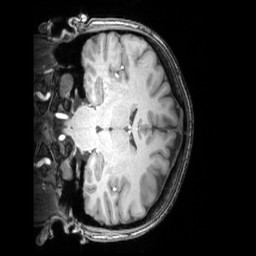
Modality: T1w
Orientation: coronal
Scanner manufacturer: siemens
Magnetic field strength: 3 T
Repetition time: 1.81 s
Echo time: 0.00345 s